Question:
In this layout it's not valid because H1 isn't the first rendered head element... is this a terrible sin or is it ok? Any way to fix this? Both columns are variable length so I don't see any way round this.
Someone asked me to citate this:
<URL>
> Header elements (H1-H6) should be checked to ensure they are nested according to the following rules
The first header element in the document must be H1
There must be only one H1 element in the document
Header levels must not increase by more than 1 level. Example: H2 following H1 is good. H3 following H1 is bad.
Header elements can decrease by any level. Example: H2 following H5 is OK.
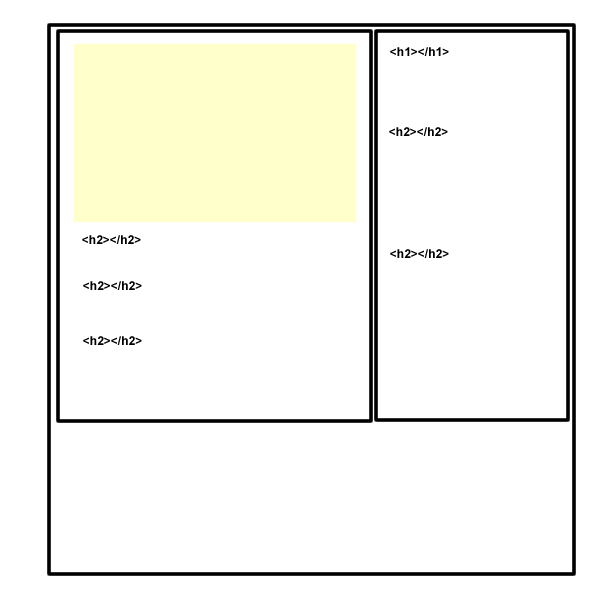
Answer: The '<h2>'s should be interpretable as subheadings of some '<h1>'.
In HTML5, you can define the document hierarchy by nesting '<section>' tags, and completely ignoring the '<h1>' - '<h6>' tags. You can see an HTML5 document outliner <URL>, which illustrates this property.
Of course, the simplest fix is to just float your columns in the other order. At present they are both floated left. Switch the order in the markup, float 'em right, and suddenly, the headings are in the right order!
---
<URL>